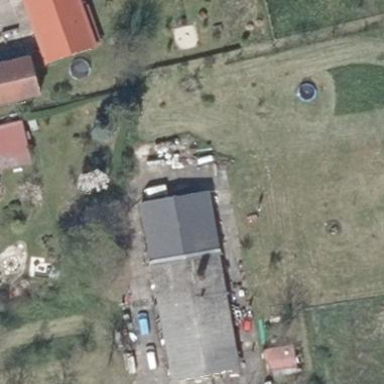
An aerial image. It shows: Farm auxiliary building.